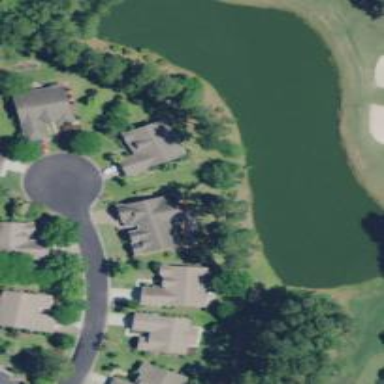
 serving as water hazard for golf course."